Question: I've created a fresh Portable Class Library in Visual Studio 2012 (as per the instructions)

I then proceed to run
'''
PM> Install-Package MvvmCross.HotTuna.StarterPack
'''
But it's throwing an error
> Attempting to resolve dependency 'MvvmCross.HotTuna.MvvmCrossLibraries
(>= 3.0.10)'. Attempting to resolve dependency
'MvvmCross.HotTuna.CrossCore (>= 3.0.10)'. Attempting to resolve
dependency 'MvvmCross.PortableSupport (>= 3.0.10)'. Installing
'MvvmCross.PortableSupport 3.0.10'. Successfully installed
'MvvmCross.PortableSupport 3.0.10'. Installing
'MvvmCross.HotTuna.CrossCore 3.0.10'. Successfully installed
'MvvmCross.HotTuna.CrossCore 3.0.10'. Installing
'MvvmCross.HotTuna.MvvmCrossLibraries 3.0.10'. Successfully installed
'MvvmCross.HotTuna.MvvmCrossLibraries 3.0.10'. Installing
'MvvmCross.HotTuna.StarterPack 3.0.10'. Successfully installed
'MvvmCross.HotTuna.StarterPack 3.0.10'. Adding
'MvvmCross.PortableSupport 3.0.10' to FutureStateDemo.Core.
Uninstalling 'MvvmCross.PortableSupport 3.0.10'. Successfully
uninstalled 'MvvmCross.PortableSupport 3.0.10'. Install failed.
Rolling back... Could not install package 'MvvmCross.PortableSupport
3.0.10'. You are trying to install this package into a project that targets 'portable-win+net45+sl40+wp', but the package does not contain
any assembly references or content files that are compatible with that
framework. For more information, contact the package author.
What does it take to get this starter pack up and running?
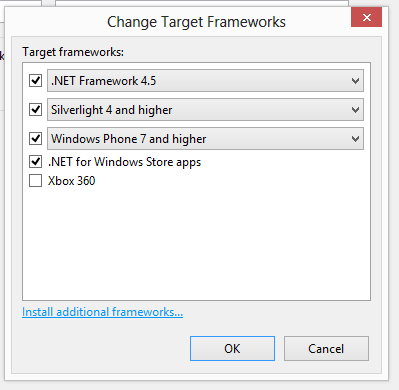
Answer: I'm pretty sure MvvmCross no longer has support for Windows Phone 7, so you can't target that in the PCL.
You have to pick the Windows Phone 7.5 target framework instead.